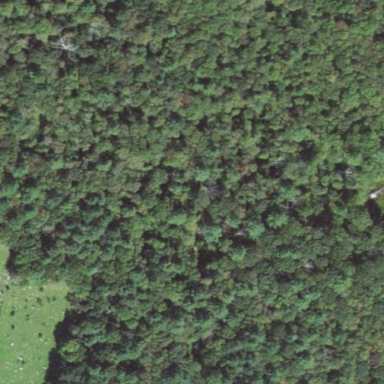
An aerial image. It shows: Woodland consisting mainly of needle-leaved trees.